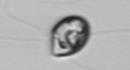
Label: flagellate_morphotype1